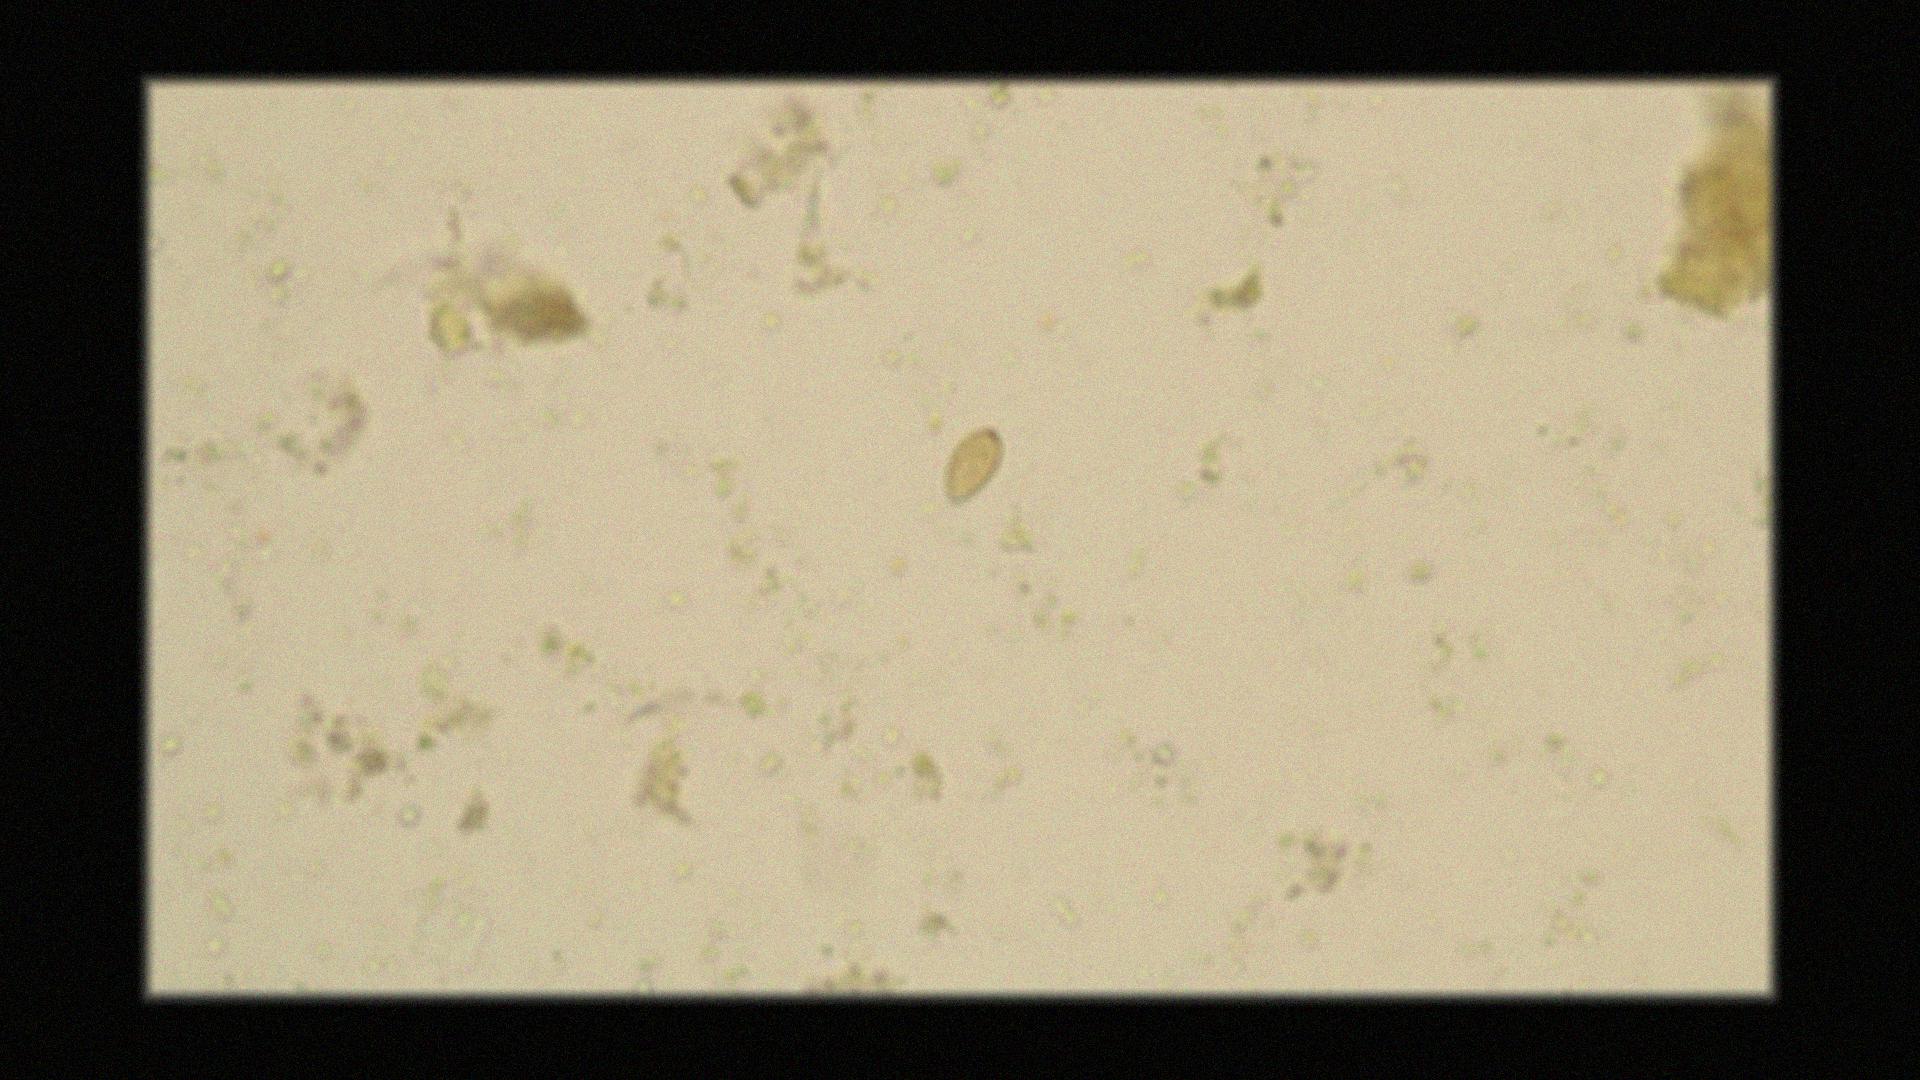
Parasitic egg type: Opisthorchis viverrine